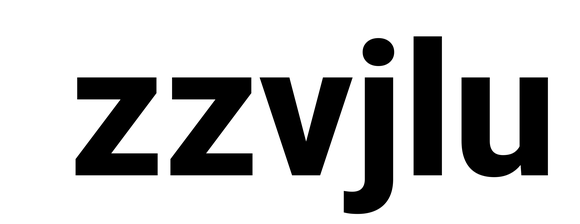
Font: Roboto_ExtraBold